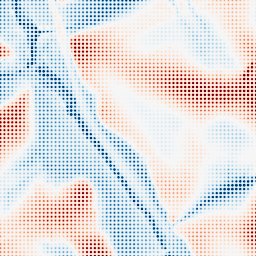
Category: edge_preserving
Decomposition family: guided
Decomposition parameters: radius: 32
eps: 0.001
Upsampling method: sinc_hamming
Upsampling parameters: scale: 8
kernel_size: 4
Upsampling scale: 8